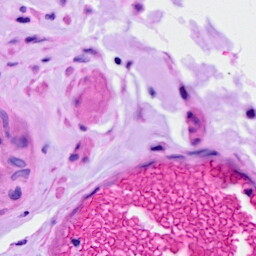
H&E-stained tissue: Ovarian